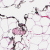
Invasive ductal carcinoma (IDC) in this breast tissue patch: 0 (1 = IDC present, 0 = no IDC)